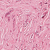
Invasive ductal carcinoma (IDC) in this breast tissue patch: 1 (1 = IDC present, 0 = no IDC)